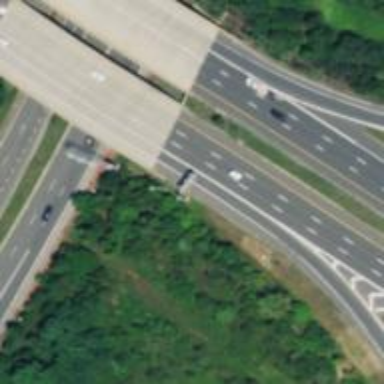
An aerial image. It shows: Motorway junction.